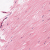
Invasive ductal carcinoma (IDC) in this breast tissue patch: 0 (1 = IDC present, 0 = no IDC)